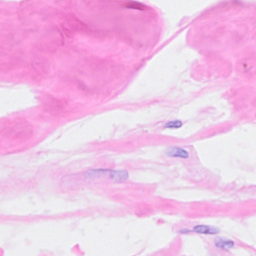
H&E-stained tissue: Breast